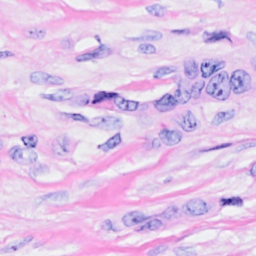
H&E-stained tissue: Breast